Question: I know this is simple...
Please advise on how I can get a result set of rows 1, 9, 18, and 21 (based on the attached image)??
Thanks,
Brad

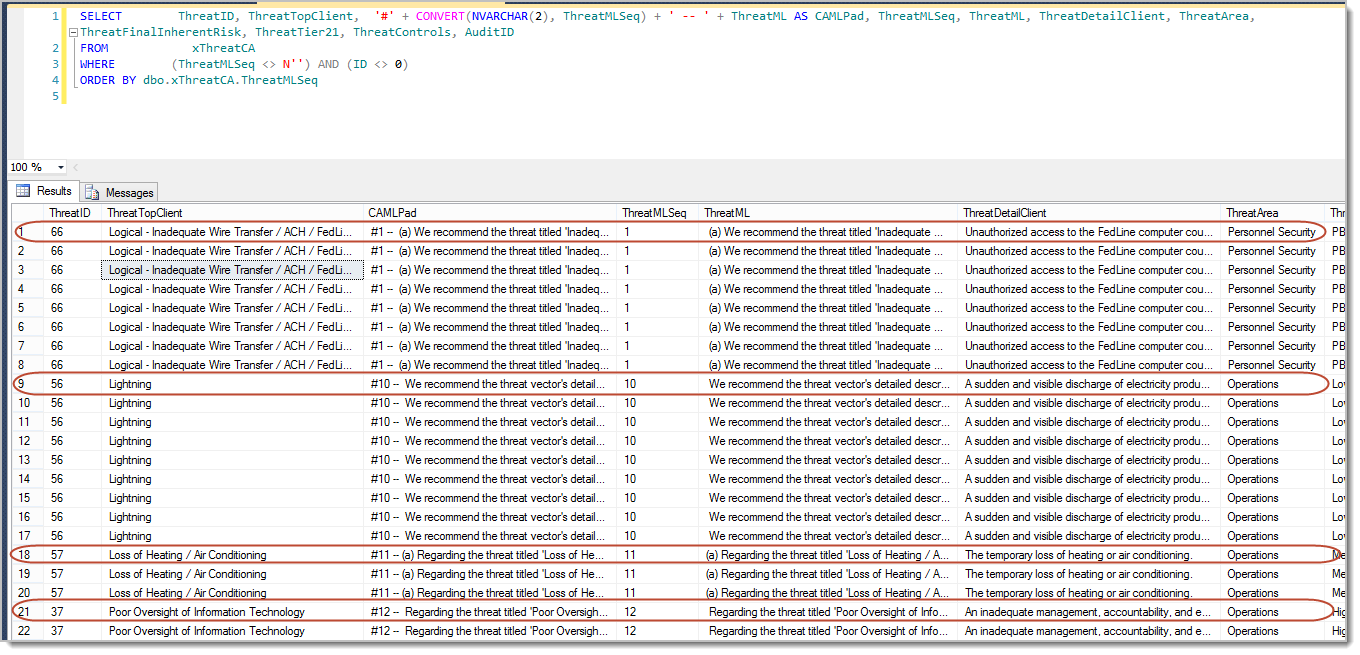
Answer: If the rows are truly distinct across every column, then you can use 'SELECT DISTINCT'.
Since you are using SQL Server you can also use 'row_number()' to return one row for each 'ThreatId':
'''
select ThreatId,
ThreatTopClient,
...
from
(
select ThreatId,
ThreatTopClient,
...,
row_number() over(partition by ThreatId order by ThreatMLSeq) rn
from xThreatCA
where ThreatMLSeq <> N''
and ID <> 0
) d
where rn = 1
order by ThreatMLSeq
'''